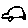
Label: car